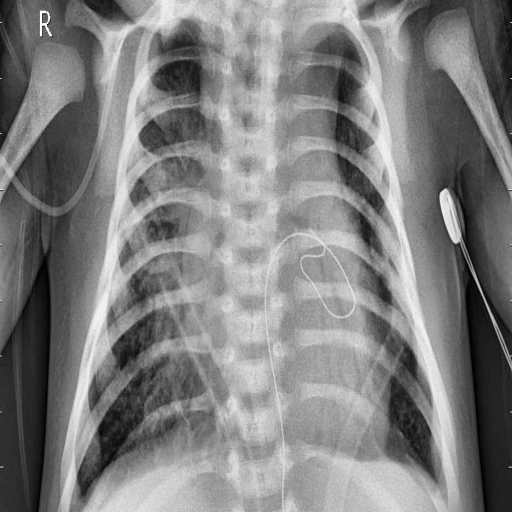
Finding: PNEUMONIA